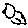
Label: bird